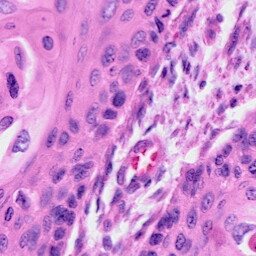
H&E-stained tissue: Cervix